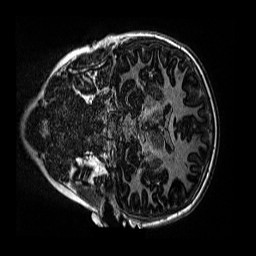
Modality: MP2RAGE
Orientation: coronal
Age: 10
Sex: male
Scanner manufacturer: siemens
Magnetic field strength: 3 T
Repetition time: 4 s
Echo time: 0.00299 s